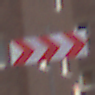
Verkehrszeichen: RichtungstafelnInKurvenGrossLinks
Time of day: MorningAfternoon
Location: Outdoor (Urban)
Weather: Overcast
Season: NotSpecified
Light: Natural